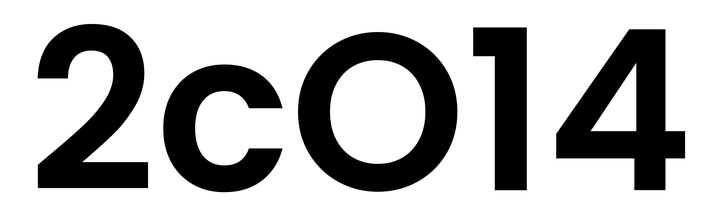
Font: Poppins-SemiBold